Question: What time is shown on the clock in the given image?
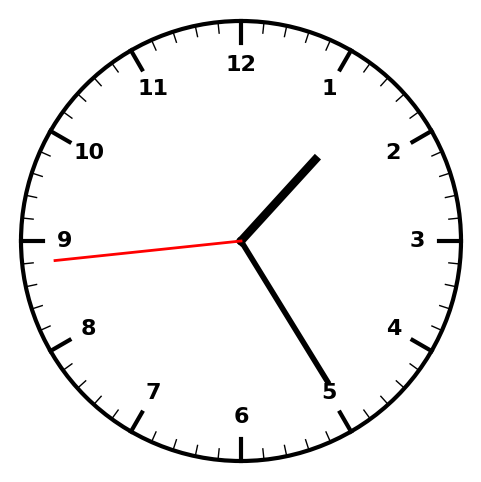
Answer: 01:24:44